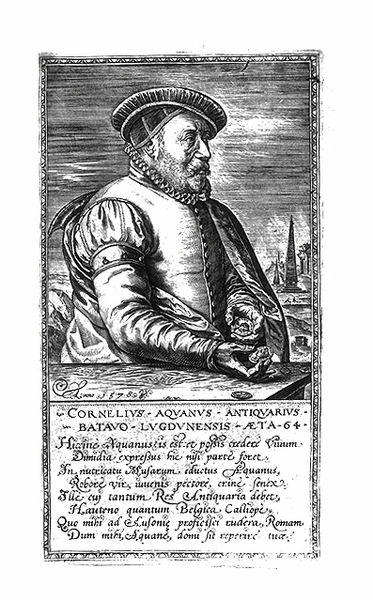
Titel: Bildnis des Cornelis de Water, genannt Aquanus
Künstler: Hieronymus Wierix
Institution: (Seriendruck)
Schlagwörter: dunkel, hand, mann, schatten, umhang, weiß, kirchturm, landschaft, stadt, geste, grau, hell, hut, licht, mund, nase, profil, schwarz, stirn, tisch, zeichnung, alt, bart, hemd, kappe, schnurrbart, falten, johannes, kragen, rahmen, vollbart, ärmel, bildnis, hals, halskrause, herr, hände, portrait, porträt, signatur, auge, gewand, halbfigur, mantel, adel, kaufmann, bruststück, renaissance, turm, umrandung, schrift, seitlich, grafik, graphik, rand, tafel, inschrift, wange, knöpfe, buch, druck, druckgraphik, schwarzweiss, druckgrafik, schraffur, radierung, stich, seite, text, krause, buchdruck, tracht, barett, halbprofil, wams, obelisk, kröse, edelmann, pyramide, kupferstich, münze, antiquar, latein, lateinisch, münzen, cornelius, majuskel, seriendruck, portarit, cornelis, konterfei, conelius, krahen, 1789, 16. jahrhundert, 1578, 64, 16. jh., aquanus, antiquarius, cornelius aquanus, batavo, obelilk